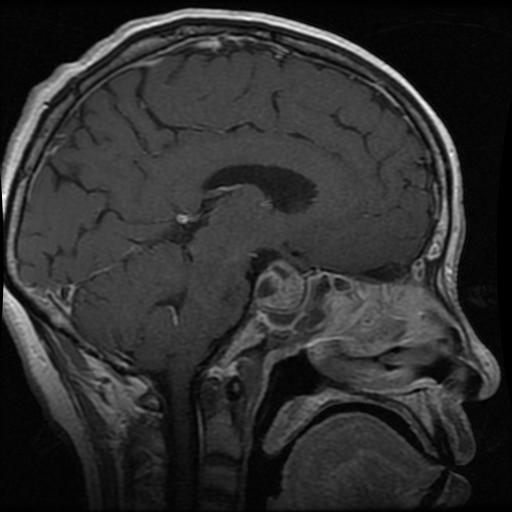
Label: pituitary